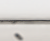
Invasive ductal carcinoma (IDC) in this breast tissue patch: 0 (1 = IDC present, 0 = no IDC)